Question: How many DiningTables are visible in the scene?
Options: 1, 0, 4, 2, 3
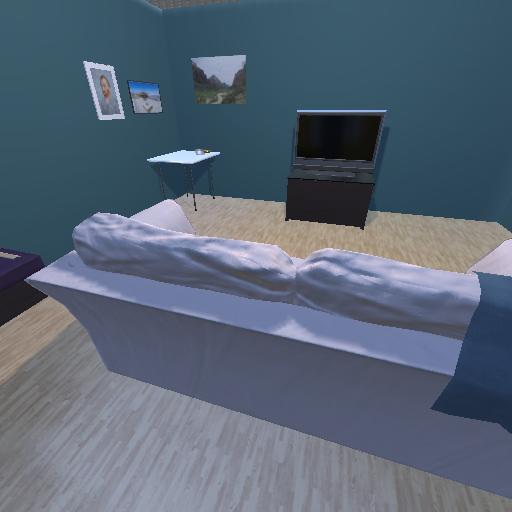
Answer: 1